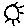
Label: sun